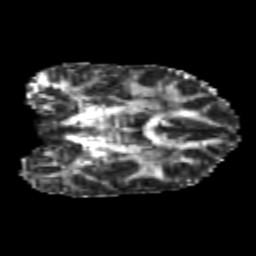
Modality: FA
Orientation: coronal
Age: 22
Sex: female
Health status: healthy
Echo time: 0.074 s